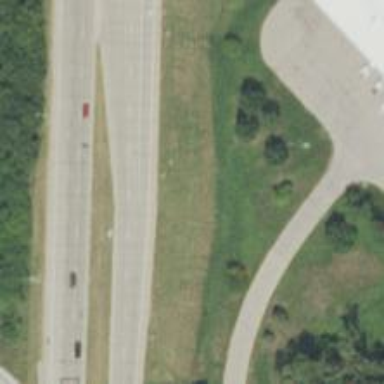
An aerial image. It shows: Primary highway.